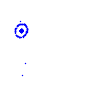
Particle: pion